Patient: sex F, age 67
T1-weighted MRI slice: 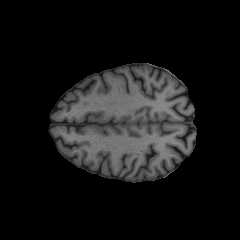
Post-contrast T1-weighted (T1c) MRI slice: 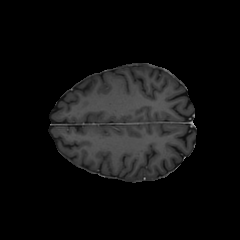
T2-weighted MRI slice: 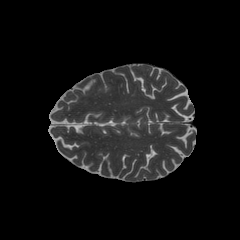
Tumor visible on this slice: no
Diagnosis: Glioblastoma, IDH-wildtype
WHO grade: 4